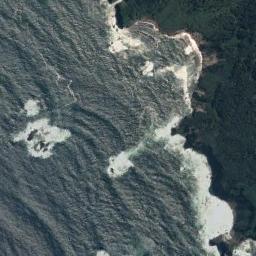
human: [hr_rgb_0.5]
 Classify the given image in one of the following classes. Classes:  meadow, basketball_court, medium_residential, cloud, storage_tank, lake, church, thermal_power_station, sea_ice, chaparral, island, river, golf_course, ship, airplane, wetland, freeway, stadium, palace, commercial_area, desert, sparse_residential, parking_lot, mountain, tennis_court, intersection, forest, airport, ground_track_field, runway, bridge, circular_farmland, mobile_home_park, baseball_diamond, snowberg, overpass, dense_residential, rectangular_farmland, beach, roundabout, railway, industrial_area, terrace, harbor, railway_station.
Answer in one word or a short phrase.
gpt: beach